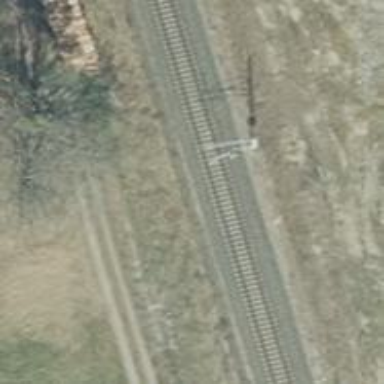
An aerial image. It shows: Milestone along the railway with catenary mast.